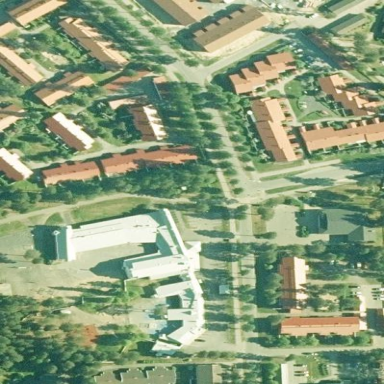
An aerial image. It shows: School.